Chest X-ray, AP view. Patient: 65 years old, sex F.
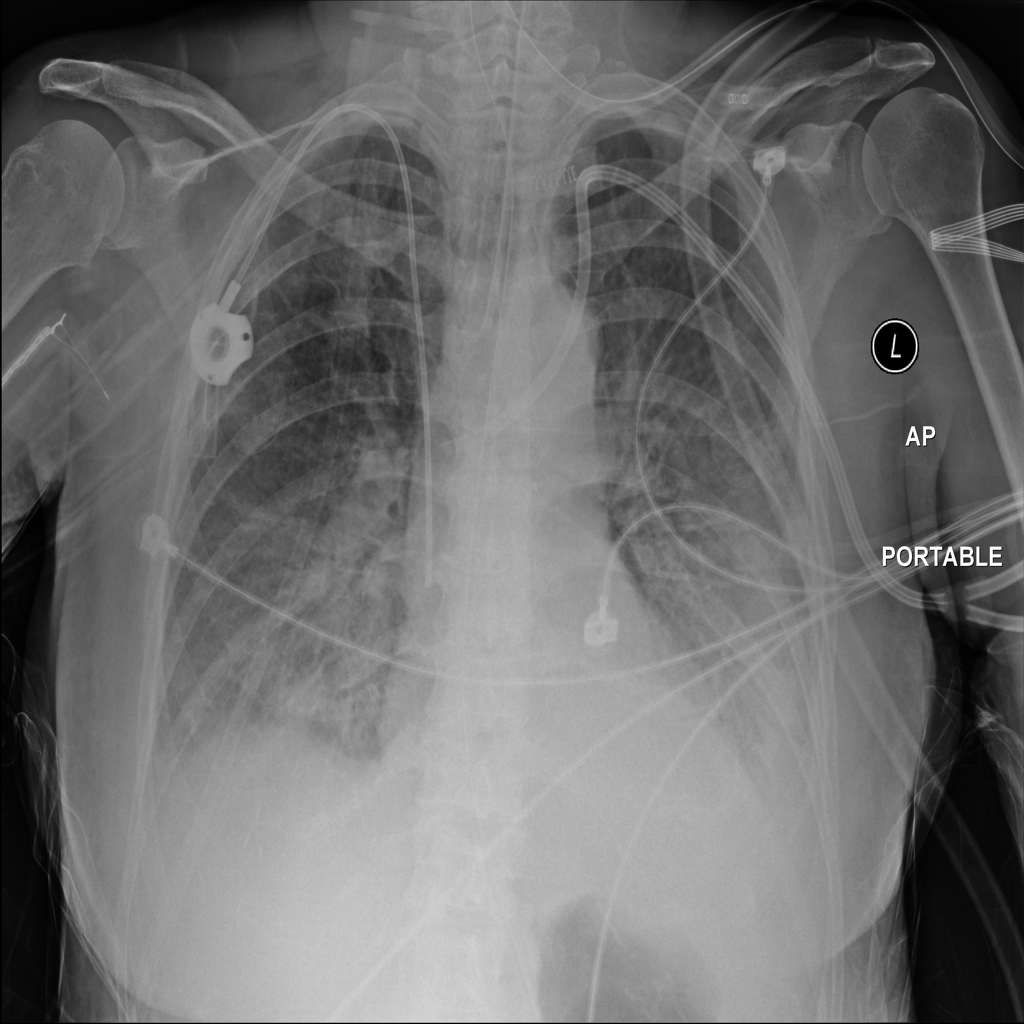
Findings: Infiltration, Mass